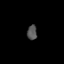
Tissue: lung
Cell type: Fibroblasts
Senescence score: 0.5867
Nuclear area (px): 143
Mean DAPI intensity: 82.42